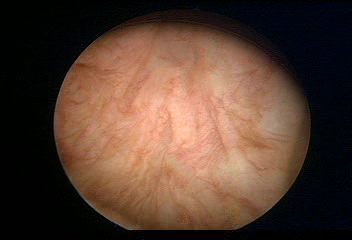
Modality: WLC
Class: Normal mucosa
Bladder cancer association: No